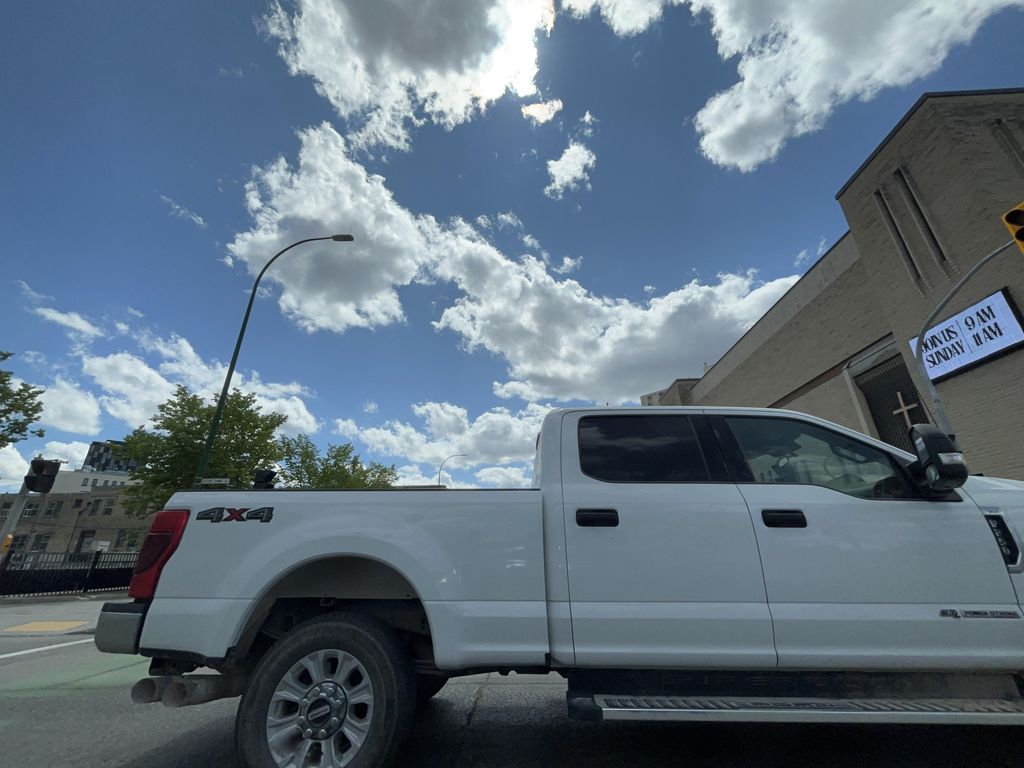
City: winnipeg